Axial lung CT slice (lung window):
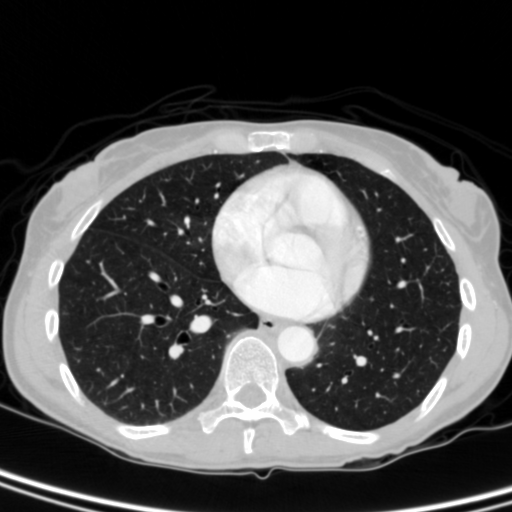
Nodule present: no